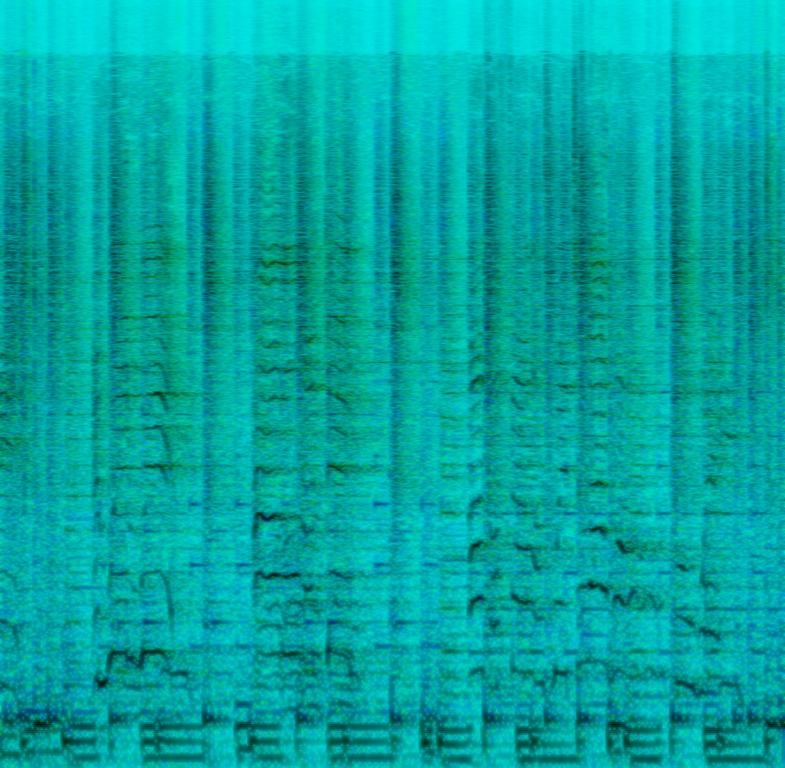
This R&B song features a male voice singing the main melody in falsetto. There are other male voices singing backing vocals in harmony with the main voice. This is accompanied by percussion playing a simple beat. The bass plays the root notes of the chords without any flourishes or embellishments. A piano plays an arpeggiated pattern that changes with the chords of the song. A guitar strums chords using upstrokes. The mood of this song is romantic. The melody has a motown feel. This song can be played at the end credits of a romantic movie.